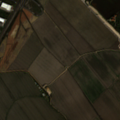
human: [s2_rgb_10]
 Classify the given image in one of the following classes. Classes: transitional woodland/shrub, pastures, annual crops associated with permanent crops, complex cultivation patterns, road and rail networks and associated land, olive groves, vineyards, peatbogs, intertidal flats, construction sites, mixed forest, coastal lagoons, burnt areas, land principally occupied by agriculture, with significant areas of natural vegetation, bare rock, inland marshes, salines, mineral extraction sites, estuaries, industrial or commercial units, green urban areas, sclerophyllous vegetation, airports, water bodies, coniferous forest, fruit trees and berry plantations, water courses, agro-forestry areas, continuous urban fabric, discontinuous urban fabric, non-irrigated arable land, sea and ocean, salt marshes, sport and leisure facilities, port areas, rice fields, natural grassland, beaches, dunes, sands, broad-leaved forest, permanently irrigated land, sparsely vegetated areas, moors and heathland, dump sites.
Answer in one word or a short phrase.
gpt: industrial or commercial units, permanently irrigated land